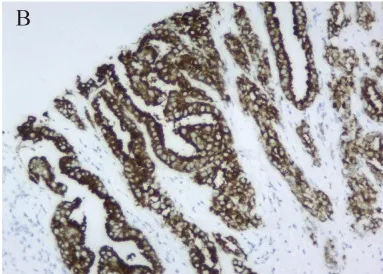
Pathological examination of the patient. (B) The immunohistochemistry demonstrated positive expression for ALK (D5F3 Ventana).
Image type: pathology (immunostaining)